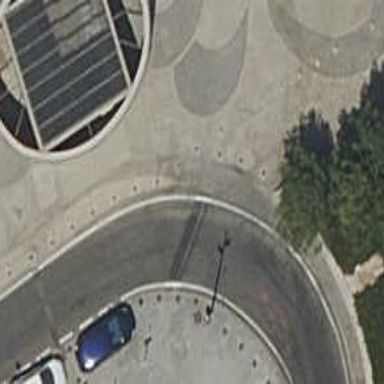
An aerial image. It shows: Bollard.